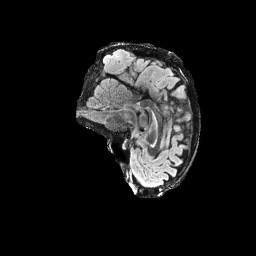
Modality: FLAIR
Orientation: sagittal
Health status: ill
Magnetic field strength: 3 T